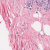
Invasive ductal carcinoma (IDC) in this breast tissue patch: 1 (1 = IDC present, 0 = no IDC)